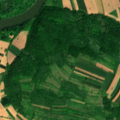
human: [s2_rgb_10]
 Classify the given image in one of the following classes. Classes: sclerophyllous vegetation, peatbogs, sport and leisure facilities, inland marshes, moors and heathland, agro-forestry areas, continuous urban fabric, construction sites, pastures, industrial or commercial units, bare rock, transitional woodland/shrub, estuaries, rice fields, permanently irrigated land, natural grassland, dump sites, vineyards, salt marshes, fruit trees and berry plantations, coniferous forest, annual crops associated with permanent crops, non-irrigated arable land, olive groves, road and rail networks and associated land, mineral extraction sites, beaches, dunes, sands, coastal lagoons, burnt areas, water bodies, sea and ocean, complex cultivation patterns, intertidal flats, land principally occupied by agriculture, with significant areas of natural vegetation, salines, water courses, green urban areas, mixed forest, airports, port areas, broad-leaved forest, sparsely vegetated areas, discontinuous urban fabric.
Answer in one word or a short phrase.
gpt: non-irrigated arable land, complex cultivation patterns, land principally occupied by agriculture, with significant areas of natural vegetation, broad-leaved forest, transitional woodland/shrub, water courses